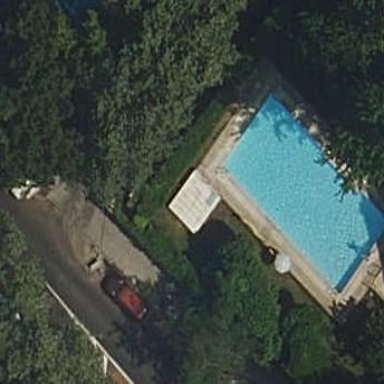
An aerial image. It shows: Swimming pool area designated for leisure and sports activities.